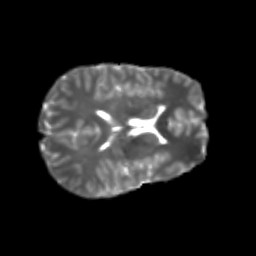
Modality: T2w
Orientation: axial
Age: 21
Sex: male
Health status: healthy
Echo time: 0.074 s